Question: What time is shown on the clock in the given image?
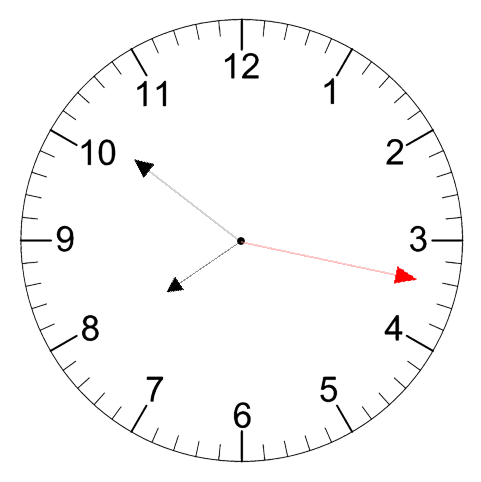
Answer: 07:51:17